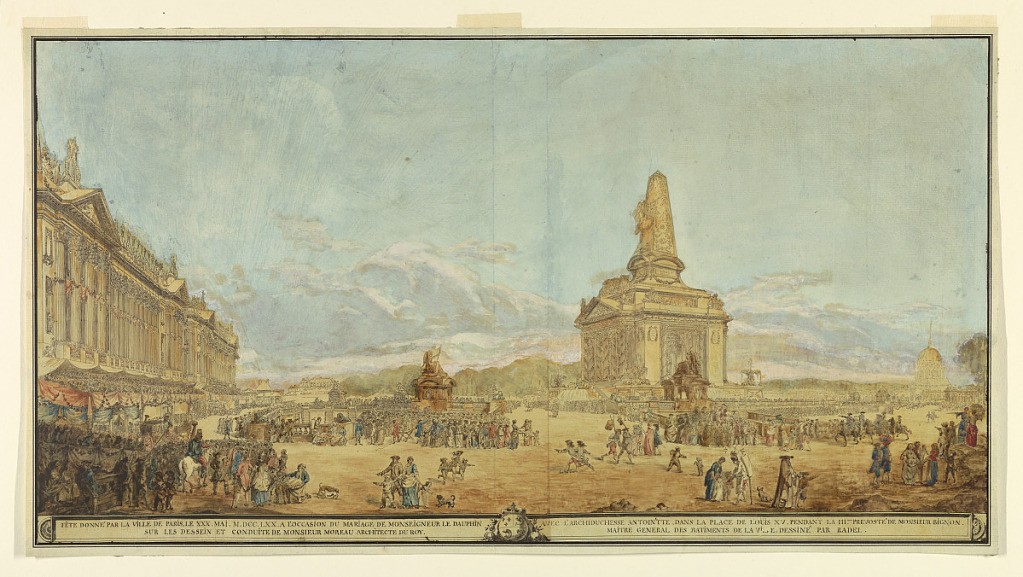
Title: Festival given by the City of Paris on the occasion of the marriage of the Dauphin, later Louis XVI, and Marie Antoinette.
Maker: Pierre Louis Moreau Desproux, French, 1727 – 1793
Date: ca. 1770
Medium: Pen and ink, brush and white gouache and watercolor.
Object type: Drawing
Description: A pavillion topped by an obelisk forms the center of the structures. It stands on a podium bordered by a balustrade which statues of genii on pavilions interrupt. At left rises a facade, the rear of tribunes. A domed building stands in the center of the opposite end. A large crowd is assembled. Bottom center: the coat of arms of the Dauphin.